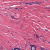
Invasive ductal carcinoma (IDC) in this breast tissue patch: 0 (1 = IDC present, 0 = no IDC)